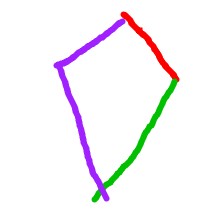
Shape: kite